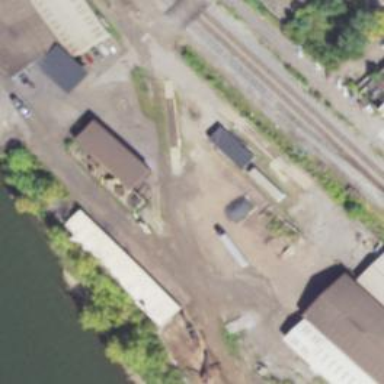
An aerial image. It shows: Rail spur service.